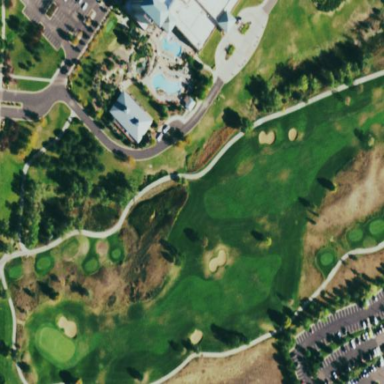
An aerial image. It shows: Rough area on grassy golf course.